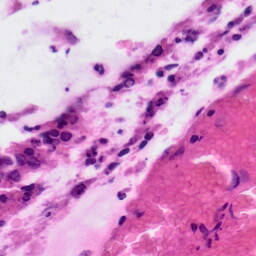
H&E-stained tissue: Colon